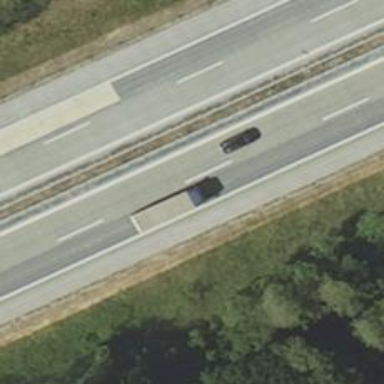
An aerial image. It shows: Motorway with embankment.